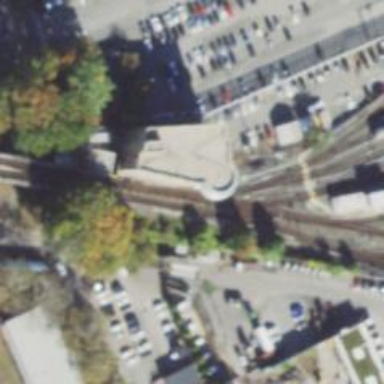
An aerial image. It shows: Yard area with electrified rail tracks.